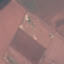
Land use / land cover: AnnualCrop